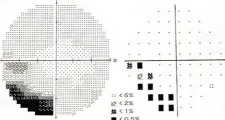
Humphrey visual field examination results in patient 2. Second examination of patient's binoculus.
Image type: chart (chart)